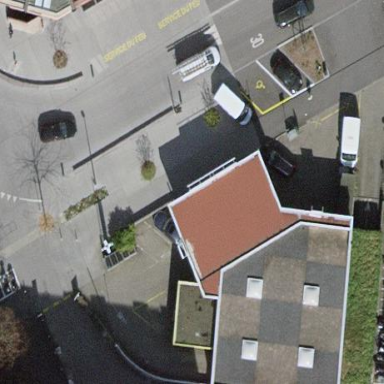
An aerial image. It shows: View of roof of building.